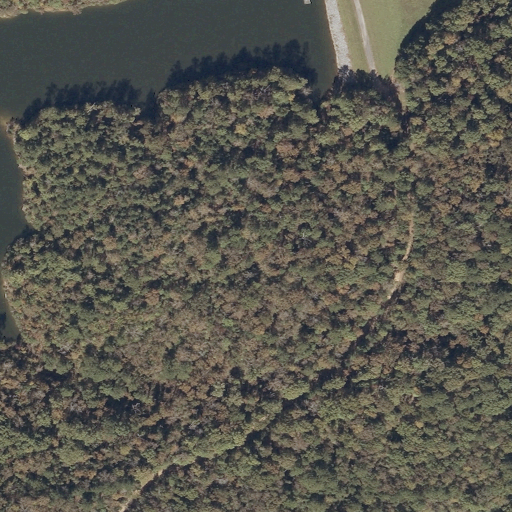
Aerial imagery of mountain in Alabama named Shoal Creek Mountain containing deciduous forest, open water, evergreen forest, mixed forest, pasture, shrub, and grassland